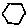
Label: hexagon